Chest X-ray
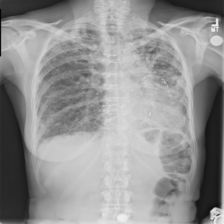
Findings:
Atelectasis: negative
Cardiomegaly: negative
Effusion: negative
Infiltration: positive
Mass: negative
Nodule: positive
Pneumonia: negative
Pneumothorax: negative
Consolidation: negative
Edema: negative
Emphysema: negative
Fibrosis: negative
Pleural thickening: negative
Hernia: negative